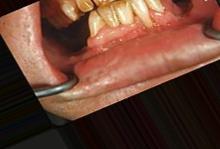
Condition: Tooth Discoloration